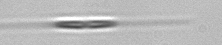
Label: Cylindrotheca